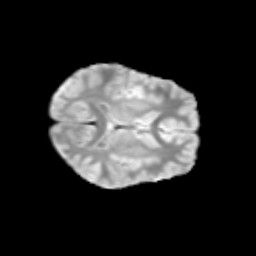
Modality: T2w
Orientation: axial
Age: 11
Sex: male
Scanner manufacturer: siemens
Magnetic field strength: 3 T
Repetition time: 3.8 s
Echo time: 0.07 s